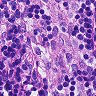
Metastatic tissue present: no